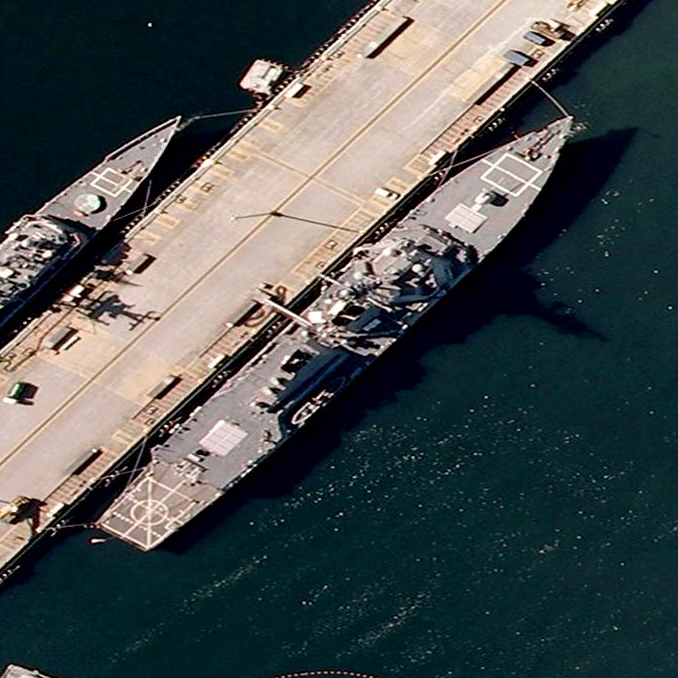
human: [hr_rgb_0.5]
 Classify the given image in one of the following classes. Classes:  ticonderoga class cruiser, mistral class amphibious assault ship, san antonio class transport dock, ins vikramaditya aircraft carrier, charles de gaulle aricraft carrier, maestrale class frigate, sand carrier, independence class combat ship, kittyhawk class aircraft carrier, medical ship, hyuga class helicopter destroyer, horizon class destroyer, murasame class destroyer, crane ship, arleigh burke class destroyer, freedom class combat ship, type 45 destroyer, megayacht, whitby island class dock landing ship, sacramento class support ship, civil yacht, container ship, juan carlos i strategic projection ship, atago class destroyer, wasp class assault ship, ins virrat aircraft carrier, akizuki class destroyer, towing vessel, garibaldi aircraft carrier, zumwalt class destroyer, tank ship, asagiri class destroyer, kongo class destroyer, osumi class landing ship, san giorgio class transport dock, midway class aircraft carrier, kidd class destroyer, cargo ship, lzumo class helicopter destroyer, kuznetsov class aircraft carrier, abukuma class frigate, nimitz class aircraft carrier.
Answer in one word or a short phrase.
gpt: Arleigh Burke class destroyer